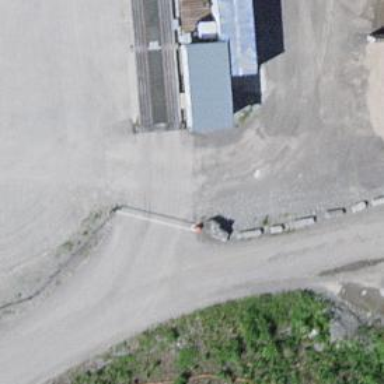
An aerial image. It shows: Lift gate barrier.